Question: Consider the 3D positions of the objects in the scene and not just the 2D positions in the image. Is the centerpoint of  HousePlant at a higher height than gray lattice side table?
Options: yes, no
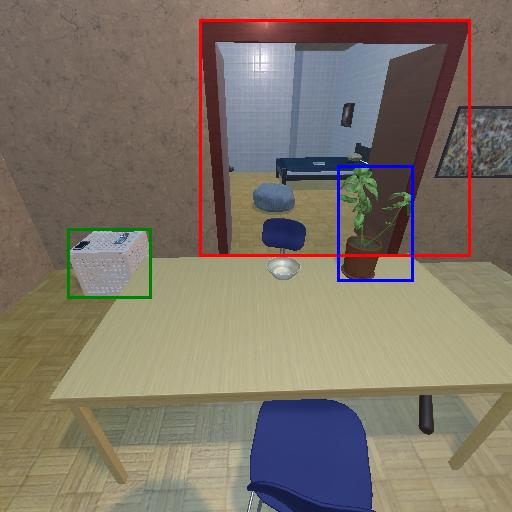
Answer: yes